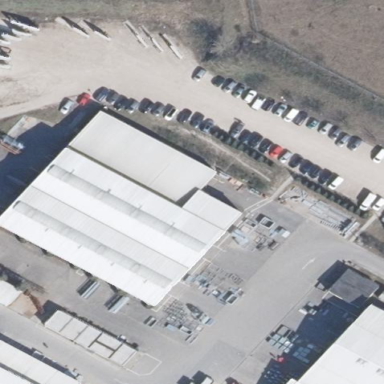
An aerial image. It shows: Industrial building.